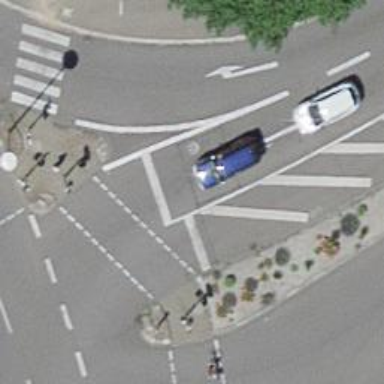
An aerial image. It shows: Road with traffic signals for signaling.